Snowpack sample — Snodgrass Mountain, Crested Butte, Colorado (2/4/25, 12:06 PM MST)
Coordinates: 38.923, -106.968
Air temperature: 35 °F
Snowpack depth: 80 cm
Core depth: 80 cm
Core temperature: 32 °F
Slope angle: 14°, slope face: 78°
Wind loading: low
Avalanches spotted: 0
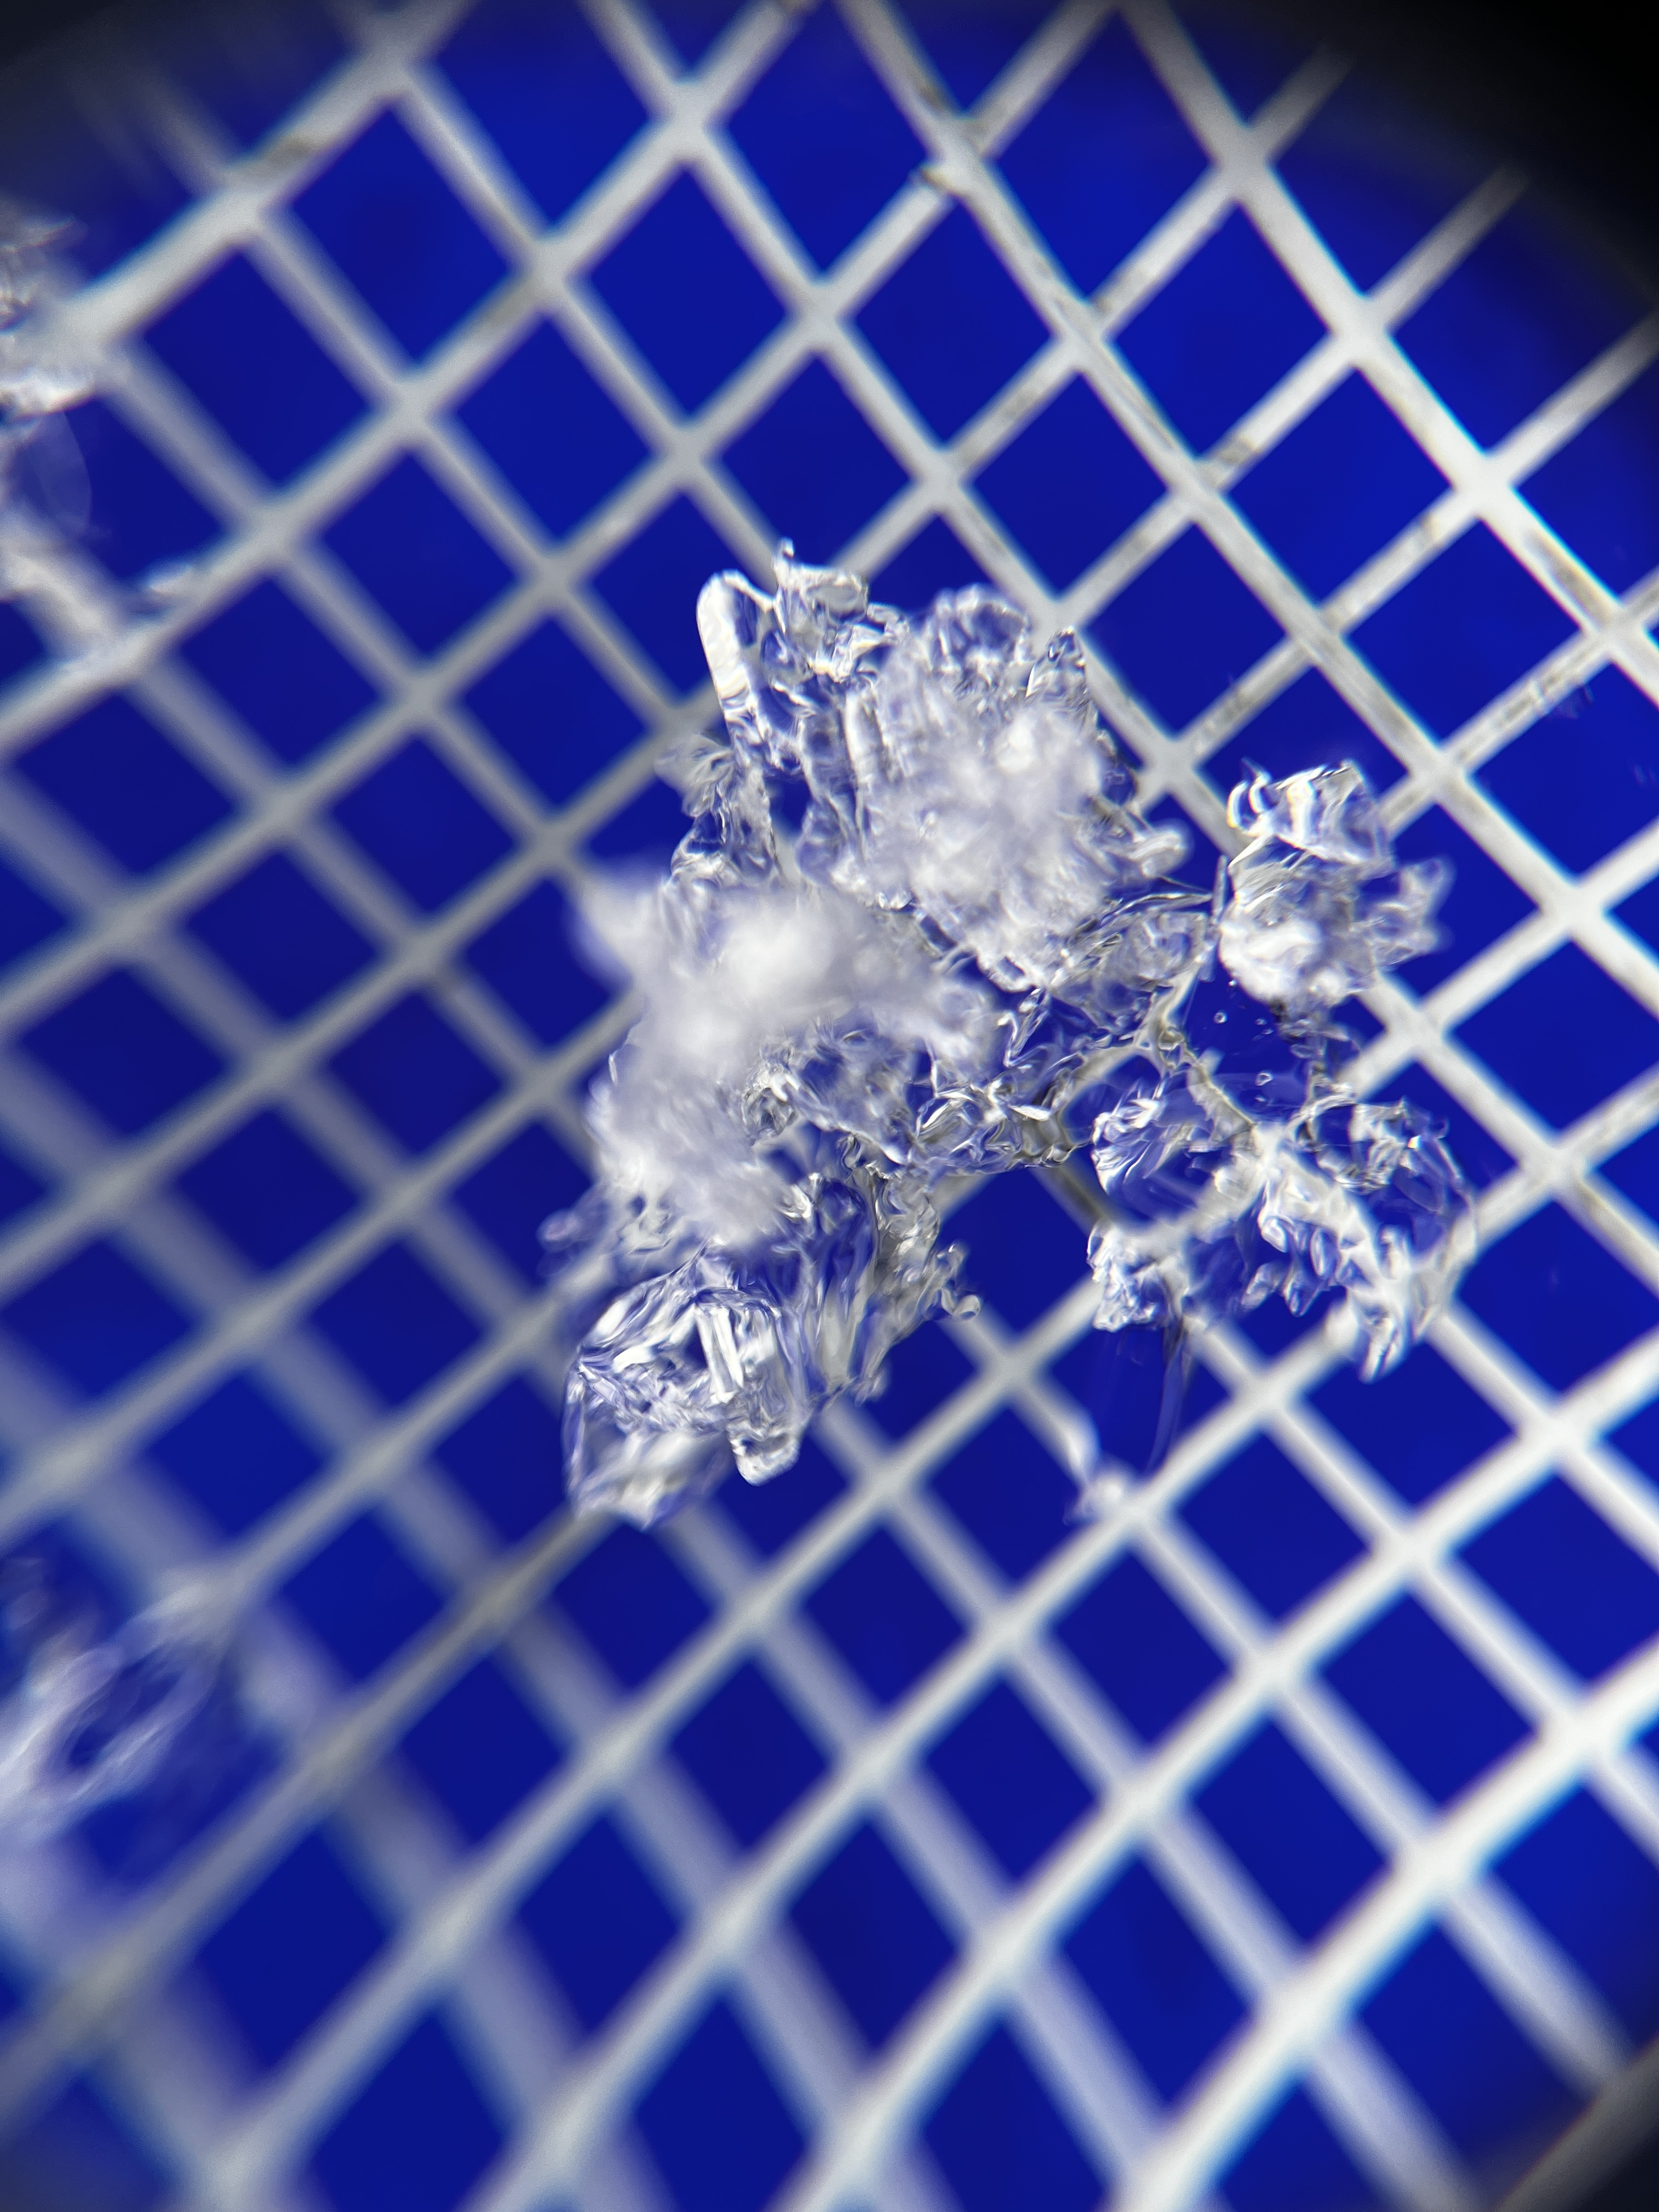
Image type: magnified_profile
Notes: No avalanches nearby, unusually warm weather for the last month reported by residents, Collected 25 yards from treeline